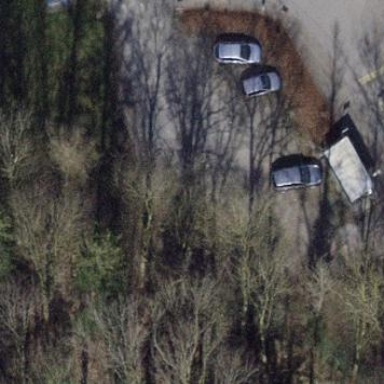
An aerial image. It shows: Parking area with unpaved surface.